Question: Can anyone tell me what the icons represent in Xcode 4.5's Find Panel or Symbol Navigator?

Some examples are:
- - - - - - -
I have searched both in Xcode's Organiser Help and online to no avail. If there is a global list of all Xcode icons that would be even better!
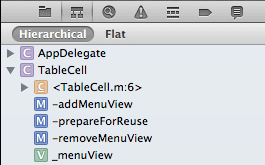
Answer: This is what I know.
- - - - - - -
Never Saw a 'L' before.